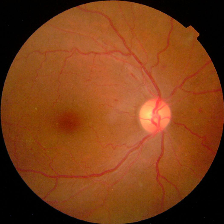
Diabetic retinopathy grade: No DR